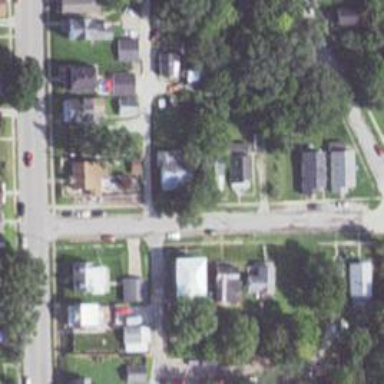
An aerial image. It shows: Alleyway designated as service road.